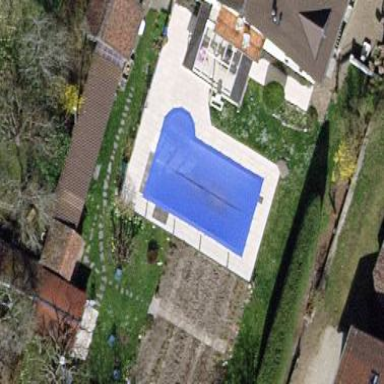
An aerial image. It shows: Swimming pool located in leisure land.